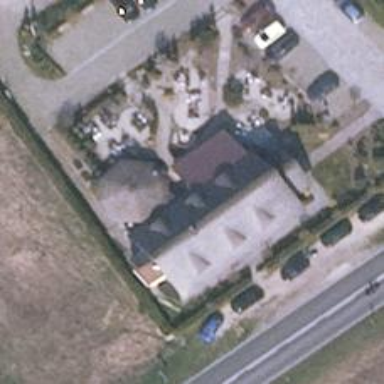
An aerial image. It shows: Restaurant.